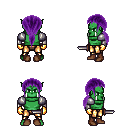
a pixel art fantasy rpg character, male body template, orc, green skin, steel arm armor, gold greaves, purple ponytail hairstyle, gold gloves, brown shoes, dagger, four views (front, back, left, right), 2x2 character sprite sheet, small pixel art, hard edges, no anti-aliasing